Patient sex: M
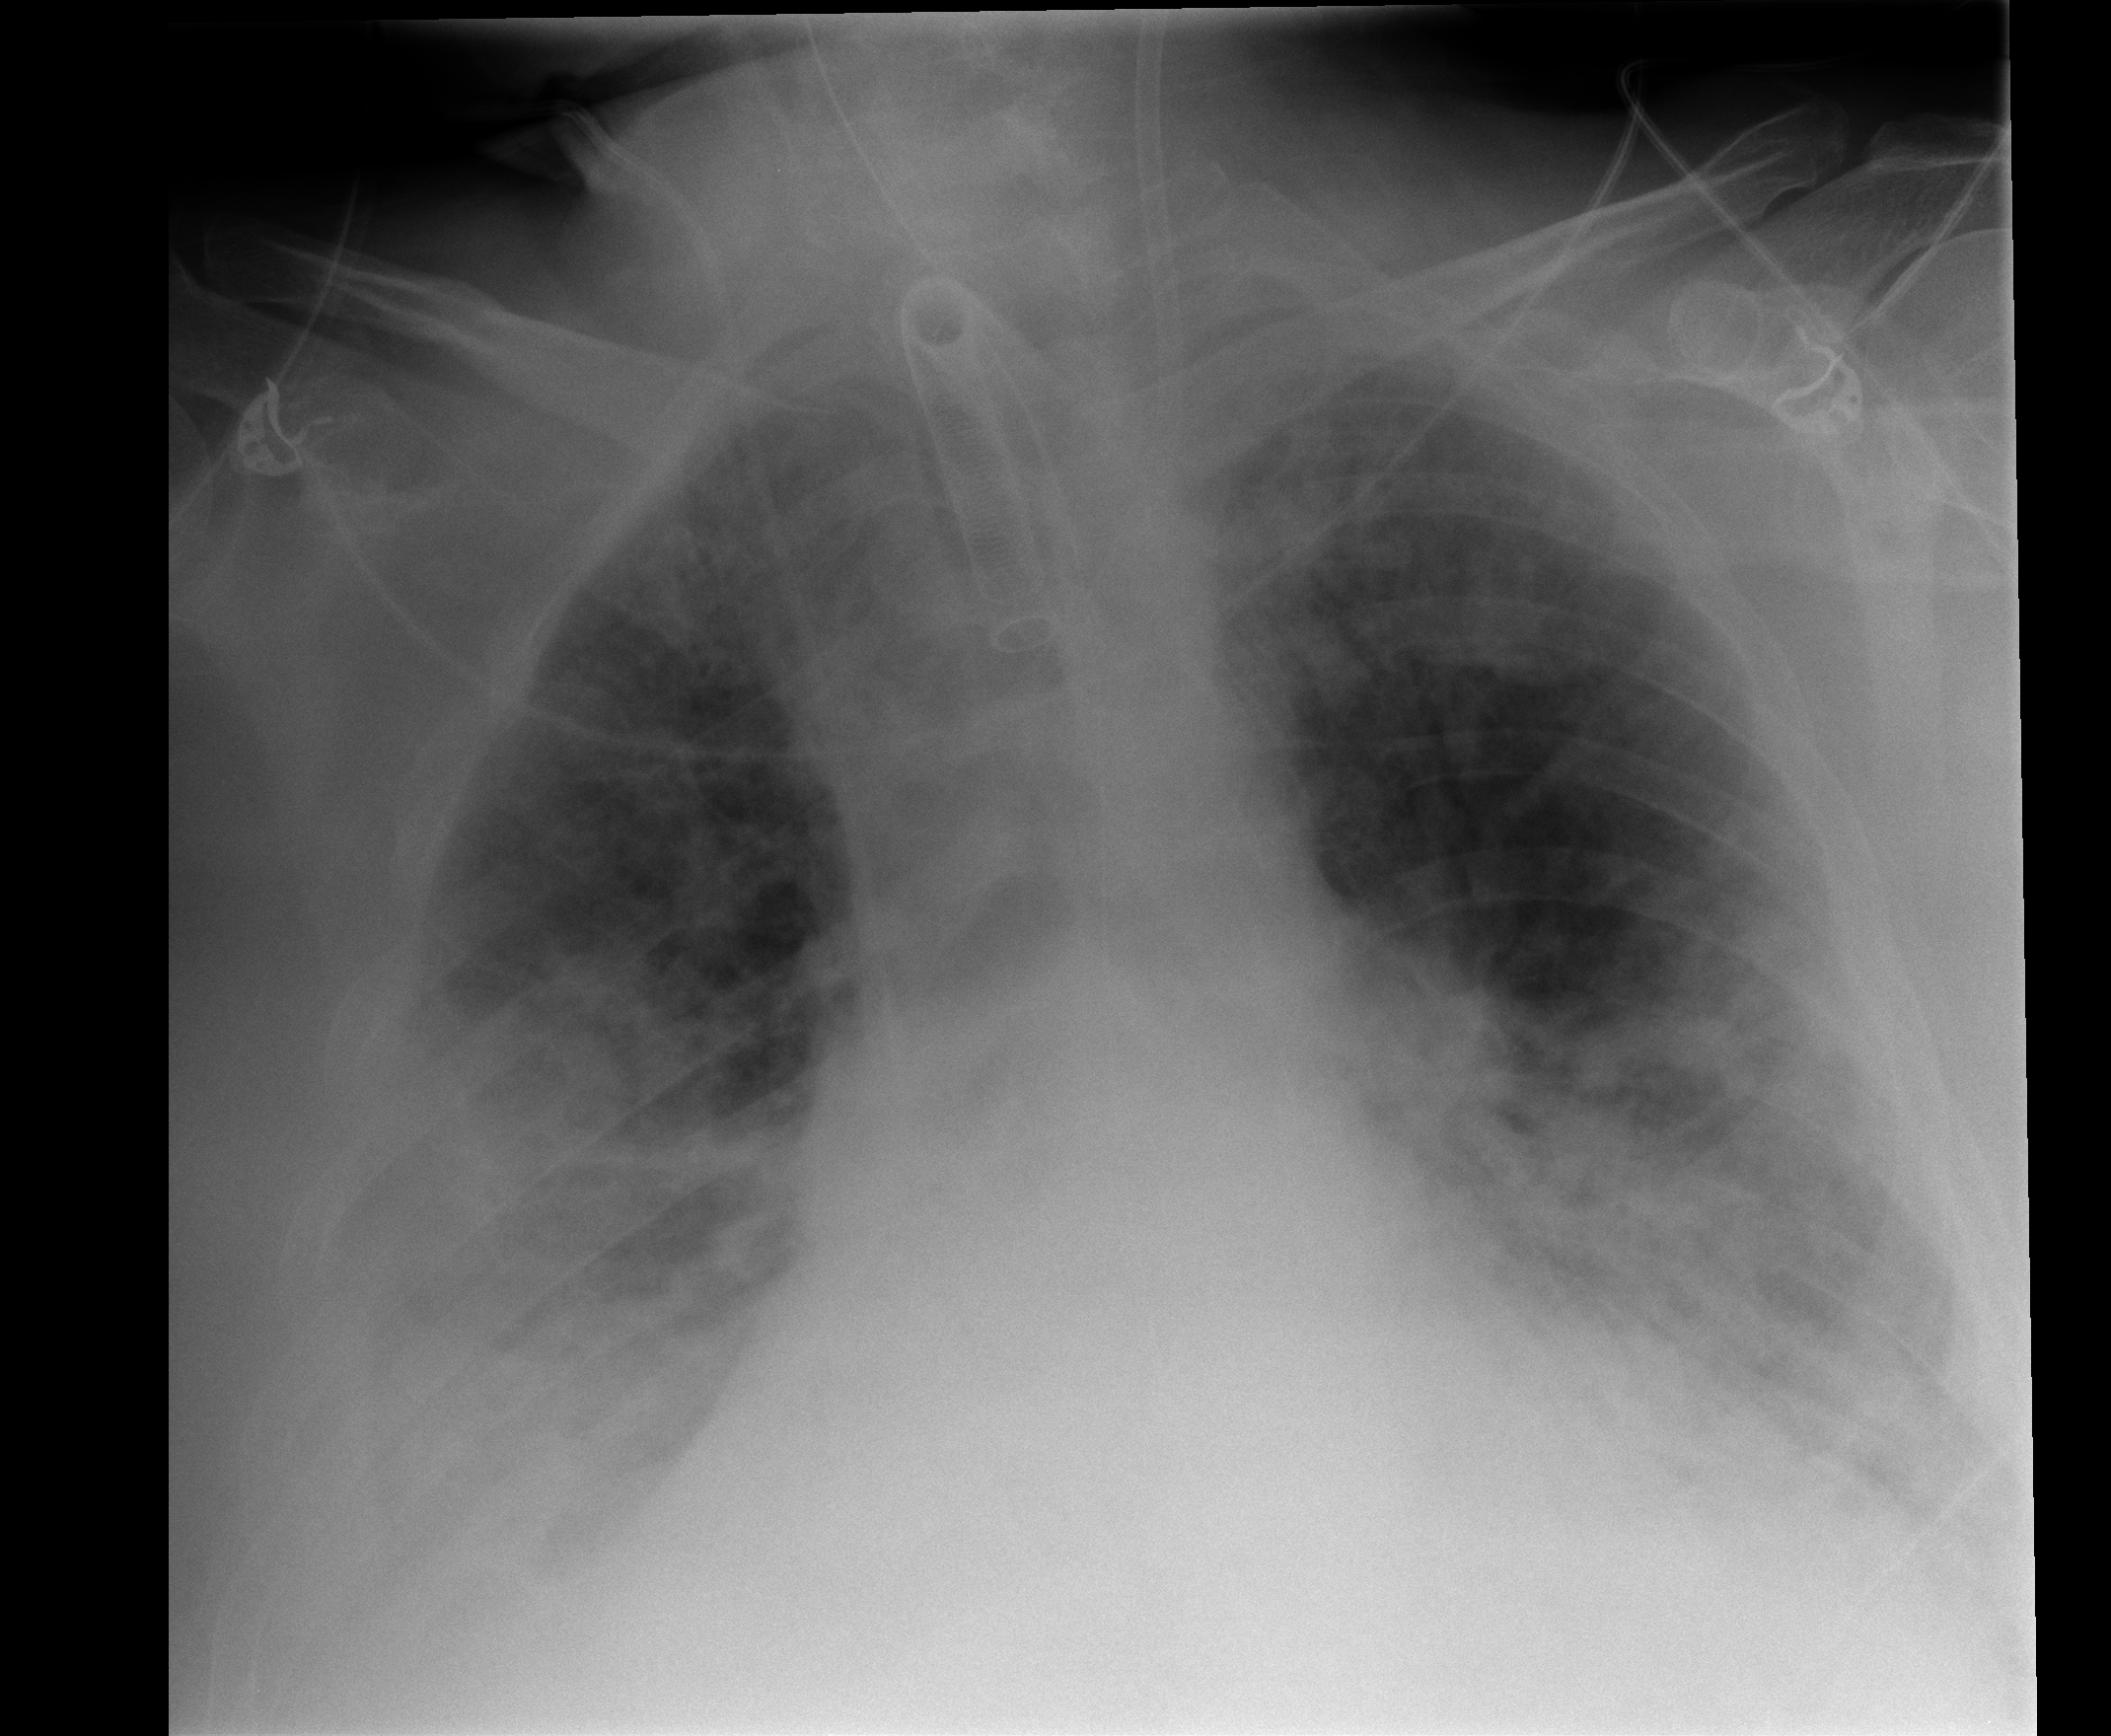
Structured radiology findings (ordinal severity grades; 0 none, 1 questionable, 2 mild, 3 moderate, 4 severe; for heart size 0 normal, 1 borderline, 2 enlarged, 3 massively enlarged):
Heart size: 3
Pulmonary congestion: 4
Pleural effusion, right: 2
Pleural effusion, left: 2
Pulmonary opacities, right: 3
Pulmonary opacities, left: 3
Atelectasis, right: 3
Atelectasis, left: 3